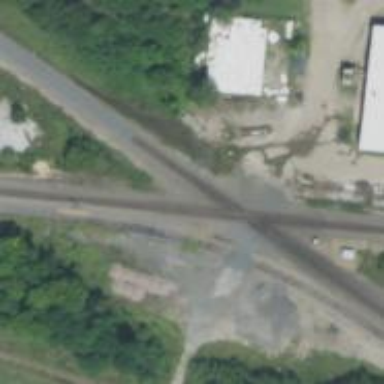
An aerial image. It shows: Junction on the railway.